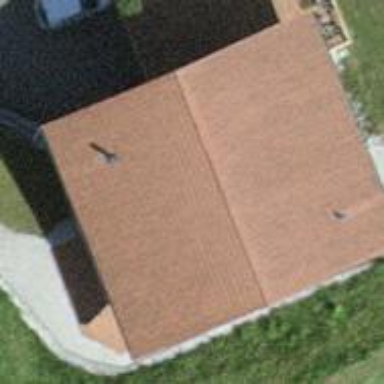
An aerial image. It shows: Simple and straightforward house.